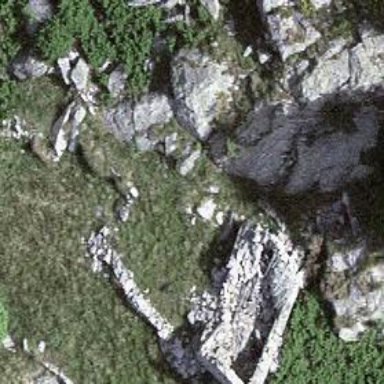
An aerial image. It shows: Historic building now in ruins.